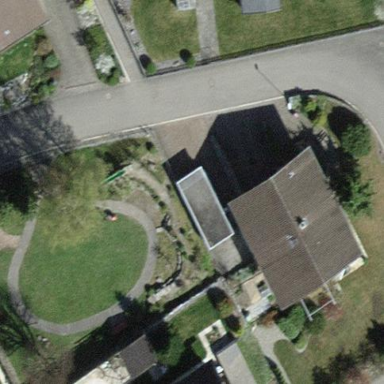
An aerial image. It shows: Playground area for leisure activities on the land.